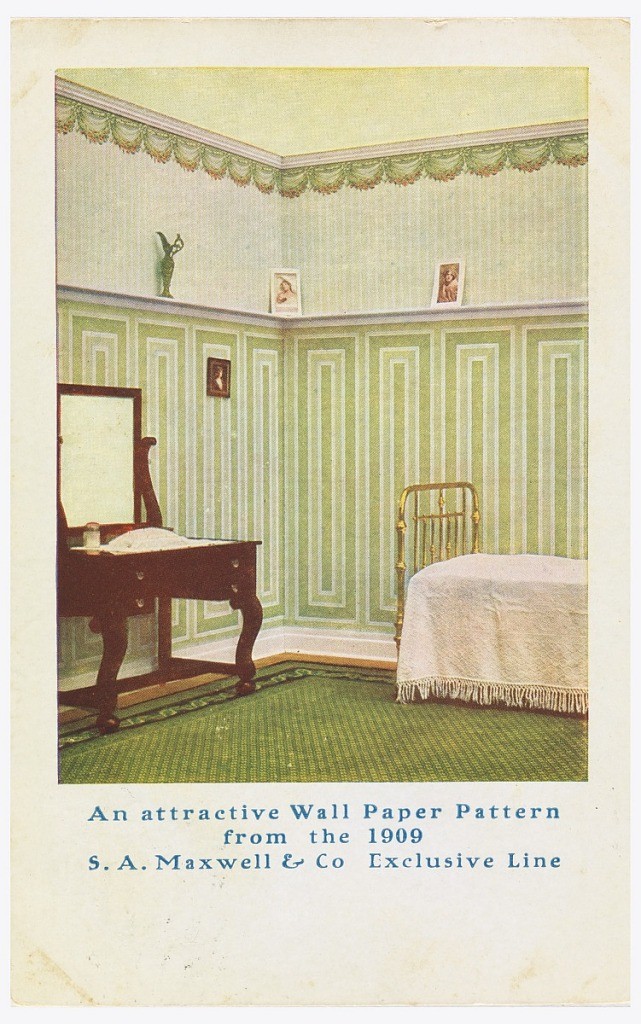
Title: Trade Card Advertisement for S. A. Maxwell Wallpaper
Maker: Maxwell & Co., S.A., Chicago, Illinois, USA
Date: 1909
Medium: Offset color lithograph on heavy paper
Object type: Postcard
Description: View of a bedroom illustrating the use of wallpaper pattern. Vanity table on left, partial view of bed on right.